Question: It would be great if the carbon source tree could be set up in eclipse so that eclipse can be used for building and running carbon. Is this possible? How do the WSO2 carbon developers set up their development environments?
For example based on eclipse 4.3 RC2 Java EE:
1. $ svn checkout http://svn.wso2.org/repos/wso2/carbon/kernel/branches/4.1.0 wso2carbon
2. $ cd wso2carbon
3. $ mvn install -Dmaven.test.skip=true (first ensure you have enough permgen space, e.g. set MAVEN_OPTS=-Xmx512M -XX:MaxPermSize=512M)
4. $ mvn eclipse:eclipse
5. ensure eclipse M2_REPO variable points to your ~/.m2/repository folder
6. import all'dependencies/axiom' sub-projects into eclipse (Existing Projects into Workspace)
7. select all maven projects, right click and Disable Maven Nature
8. repeat step 6 and 7 for which projects???
What are the steps? Should I expect errors be shown (see screenshot, below) in the eclipse error window after the import has completed and eclipse build has finished?

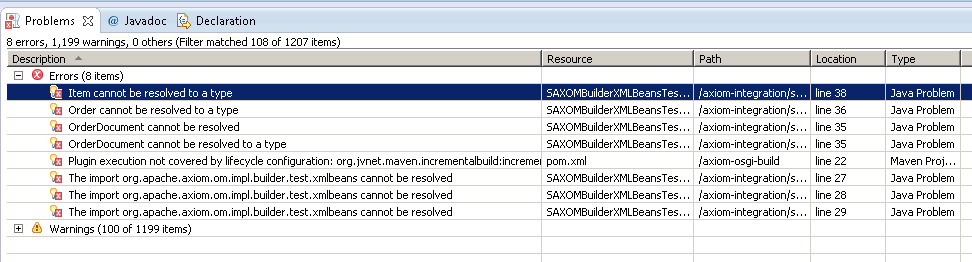
Answer: After importing, you need to set the classpath. for that,buildpath-->configure buildpath, you will see libraries are listed under M2_REPO,folder.
So, you might need to create a variable called M2_REPO,its path has to point your local m2-repository;
eg:
'''
Name: M2_REPO
path: C:/Users/TOSH/m2-repo/repository
'''